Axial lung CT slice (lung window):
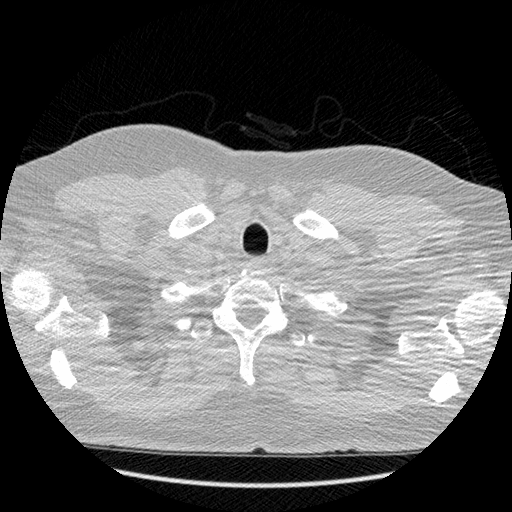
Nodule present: no